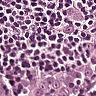
Metastatic tissue present: yes